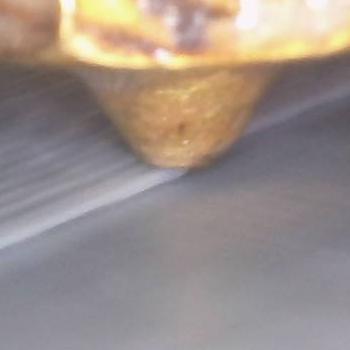
Flow rate: 42%